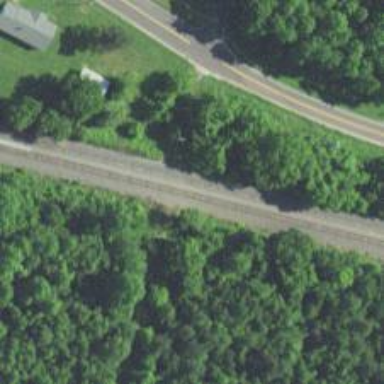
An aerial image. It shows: Railway track.